Interaction volume radius: 5 \u00c5
Interaction volume height: 25 \u00c5
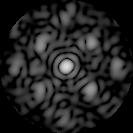
Disorder parameter: 0.5105